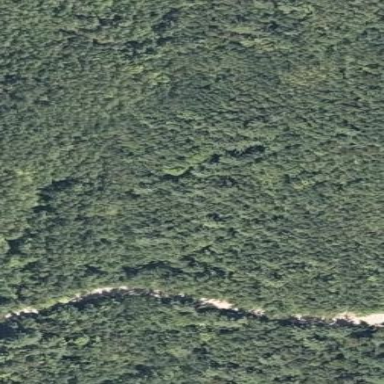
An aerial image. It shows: Mixed forest with both deciduous and evergreen trees. The forest also contains swampy wetland area.